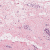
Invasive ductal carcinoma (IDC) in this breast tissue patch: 0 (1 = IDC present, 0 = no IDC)